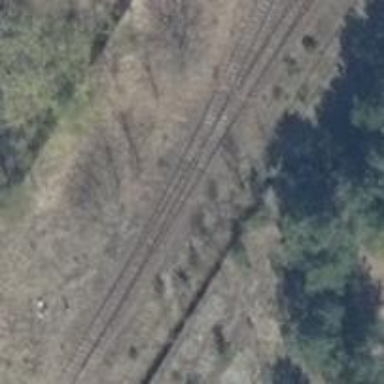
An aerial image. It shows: Railway switch.